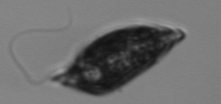
Label: Prorocentrum_micans